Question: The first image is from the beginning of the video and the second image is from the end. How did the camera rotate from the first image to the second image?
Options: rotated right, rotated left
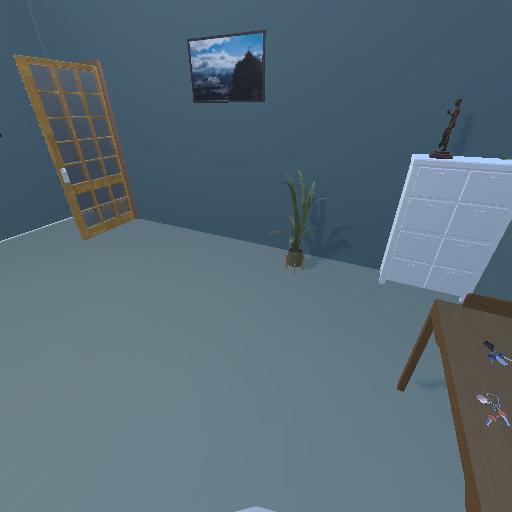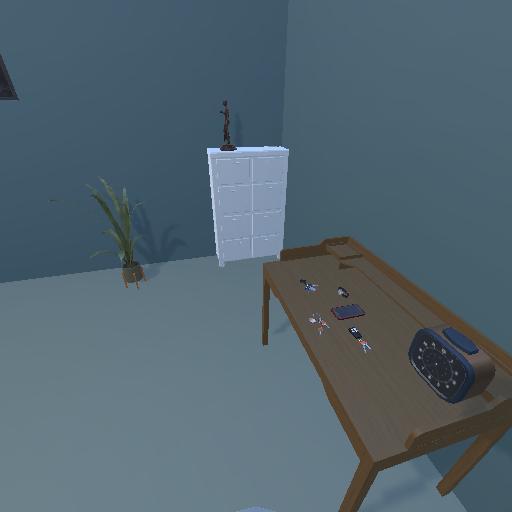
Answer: rotated right